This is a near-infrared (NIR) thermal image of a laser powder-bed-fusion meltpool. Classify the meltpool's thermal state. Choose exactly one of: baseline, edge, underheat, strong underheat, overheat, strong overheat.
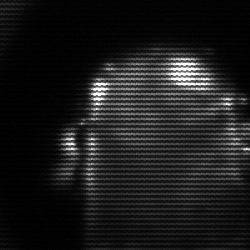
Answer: baseline